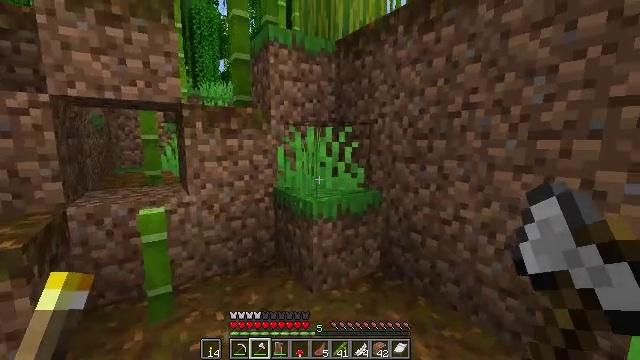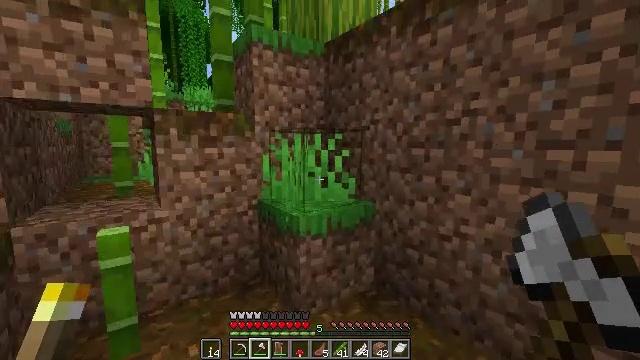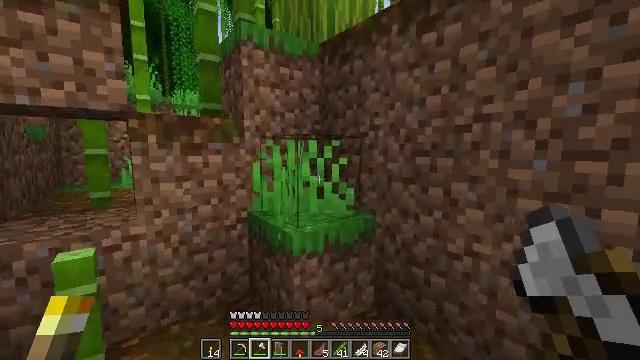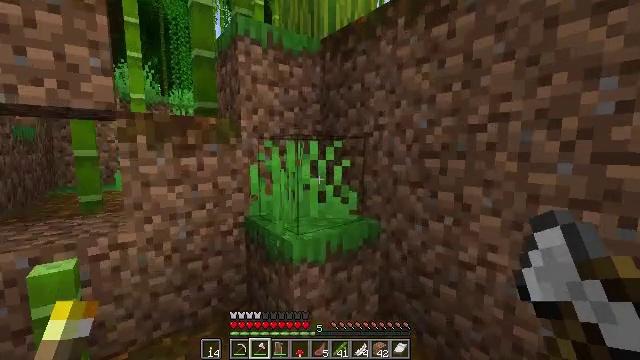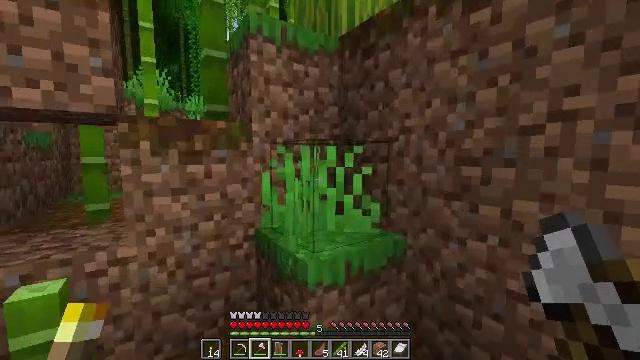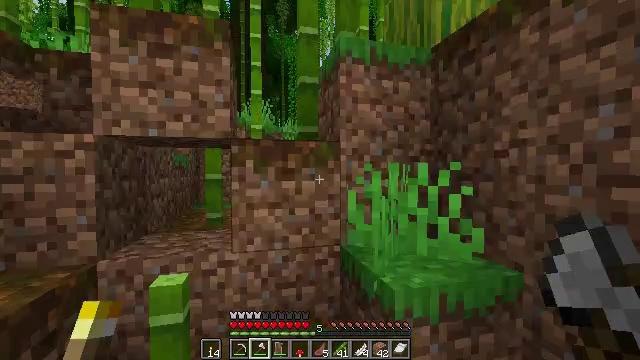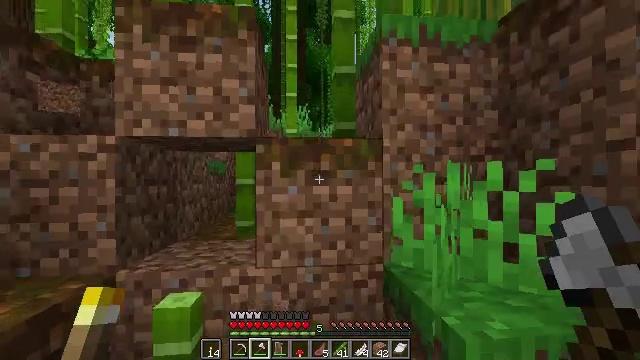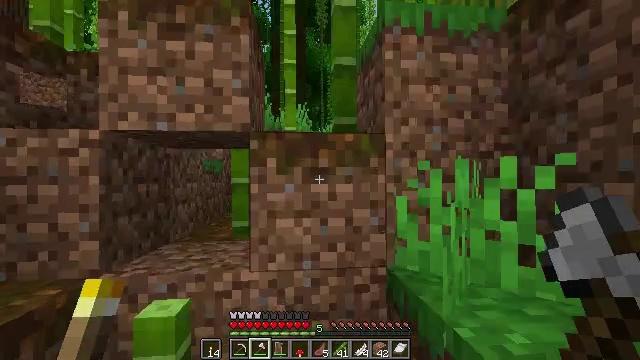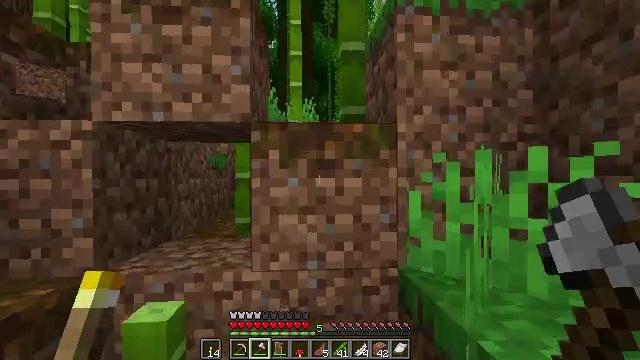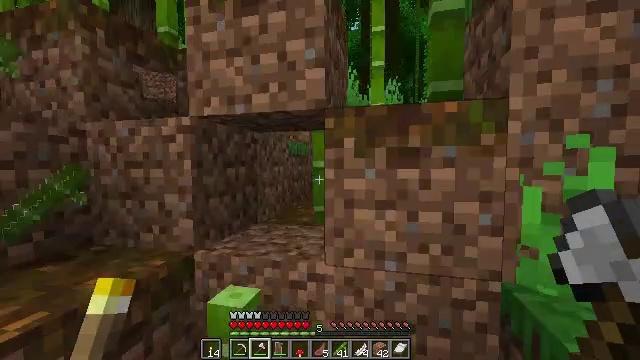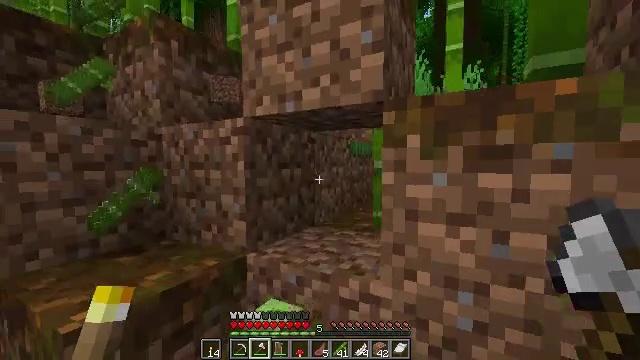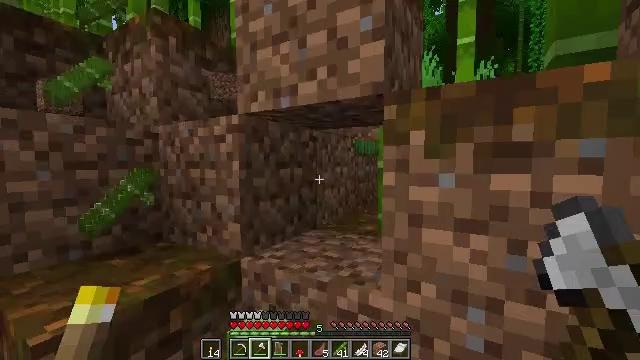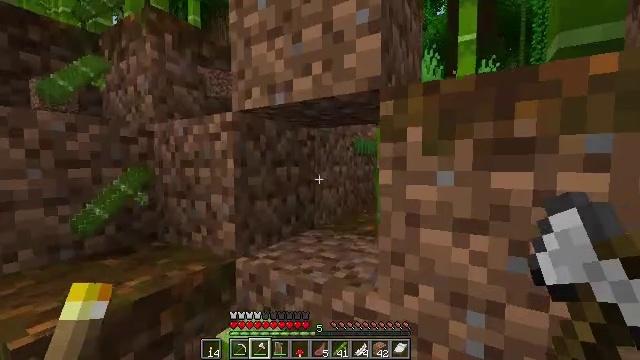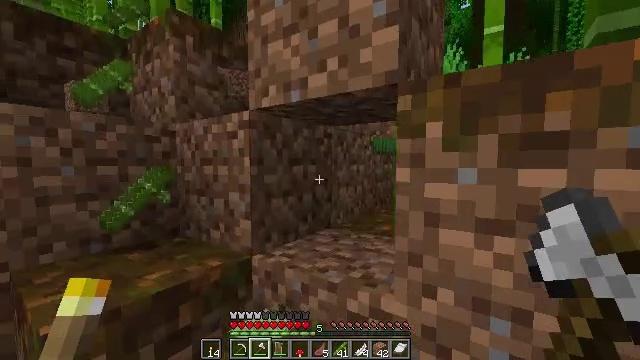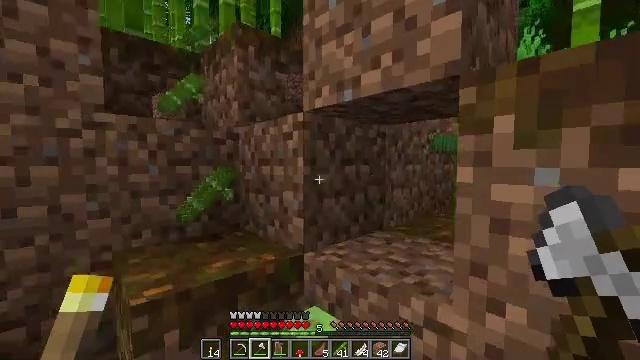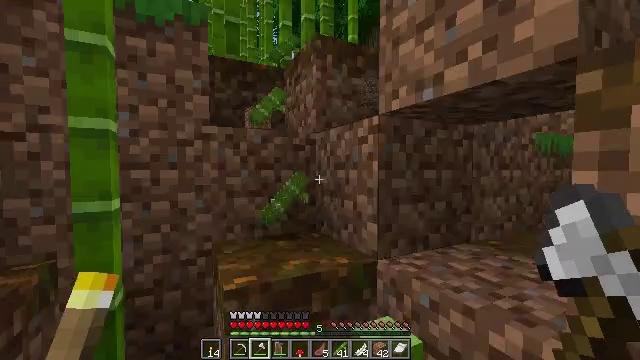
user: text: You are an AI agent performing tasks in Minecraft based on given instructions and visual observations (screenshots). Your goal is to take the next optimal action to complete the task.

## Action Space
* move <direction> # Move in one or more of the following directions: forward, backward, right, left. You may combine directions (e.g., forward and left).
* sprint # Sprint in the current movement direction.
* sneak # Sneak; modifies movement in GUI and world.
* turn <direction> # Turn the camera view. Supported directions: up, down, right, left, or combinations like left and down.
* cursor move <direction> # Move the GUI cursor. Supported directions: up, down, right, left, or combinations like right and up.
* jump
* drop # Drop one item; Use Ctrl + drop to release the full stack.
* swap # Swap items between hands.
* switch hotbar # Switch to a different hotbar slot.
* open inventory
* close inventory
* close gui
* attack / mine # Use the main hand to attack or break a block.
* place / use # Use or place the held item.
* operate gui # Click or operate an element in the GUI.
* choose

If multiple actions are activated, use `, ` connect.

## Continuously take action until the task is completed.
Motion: motion action
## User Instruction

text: Attack bamboo to gather it.
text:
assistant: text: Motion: move forward, turn right and up
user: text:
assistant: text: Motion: move forward, turn right and up
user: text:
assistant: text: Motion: move forward
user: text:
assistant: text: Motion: move forward, turn left and up
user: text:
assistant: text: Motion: move forward, turn left and up
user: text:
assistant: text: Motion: move forward, turn left and up
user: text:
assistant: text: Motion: move forward
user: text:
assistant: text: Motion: move forward, turn left
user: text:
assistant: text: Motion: move forward, turn left and down
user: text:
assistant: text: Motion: turn left
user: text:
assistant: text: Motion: turn left
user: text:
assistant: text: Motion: no_op
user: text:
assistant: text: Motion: turn left
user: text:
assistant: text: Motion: turn left
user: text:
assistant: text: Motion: turn left and up
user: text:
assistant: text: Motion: turn left
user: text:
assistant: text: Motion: turn left
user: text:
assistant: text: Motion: turn left
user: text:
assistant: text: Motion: no_op
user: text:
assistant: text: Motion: no_op
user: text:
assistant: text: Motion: move forward, turn left
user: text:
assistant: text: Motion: move forward
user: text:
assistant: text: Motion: move forward
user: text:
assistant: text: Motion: move forward, jump
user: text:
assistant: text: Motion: move forward, jump
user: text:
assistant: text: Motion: move forward, jump
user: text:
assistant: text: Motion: move forward, jump
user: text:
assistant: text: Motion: move forward, jump
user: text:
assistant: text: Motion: move forward, jump
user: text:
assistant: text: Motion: move forward, turn up, jump